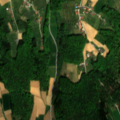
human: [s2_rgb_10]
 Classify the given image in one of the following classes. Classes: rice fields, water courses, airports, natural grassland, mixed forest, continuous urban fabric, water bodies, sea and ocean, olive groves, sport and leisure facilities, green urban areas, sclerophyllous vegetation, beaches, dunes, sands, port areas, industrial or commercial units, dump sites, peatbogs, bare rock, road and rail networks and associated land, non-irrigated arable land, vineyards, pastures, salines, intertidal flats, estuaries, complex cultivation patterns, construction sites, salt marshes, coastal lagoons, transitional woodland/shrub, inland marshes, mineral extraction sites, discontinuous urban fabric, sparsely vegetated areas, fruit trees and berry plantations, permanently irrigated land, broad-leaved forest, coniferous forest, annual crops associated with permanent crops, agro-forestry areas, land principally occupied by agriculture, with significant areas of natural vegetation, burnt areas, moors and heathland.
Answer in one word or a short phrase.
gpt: non-irrigated arable land, complex cultivation patterns, broad-leaved forest, mixed forest